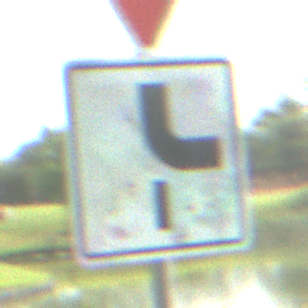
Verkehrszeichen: VerlaufVorfahrtsstrasse10
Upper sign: VorfahrtGewaehren
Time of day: MorningAfternoon
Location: Outdoor (Nature)
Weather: PartlyCloudy
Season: NotSpecified
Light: Natural